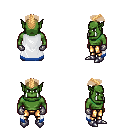
a pixel art fantasy rpg character, male body template, orc, green skin, white trimmed cape, gold greaves, light blonde short mohawk hairstyle, metal gloves, metal boots, four views (front, back, left, right), 2x2 character sprite sheet, small pixel art, hard edges, no anti-aliasing